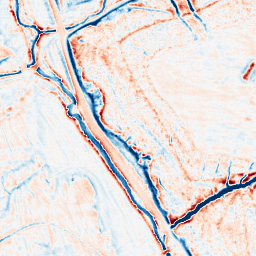
Category: edge_preserving
Decomposition family: anisotropic_diffusion
Decomposition parameters: iterations: 20
kappa: 100
gamma: 0.2
Upsampling method: linear_exact
Upsampling parameters: scale: 4
Upsampling scale: 4